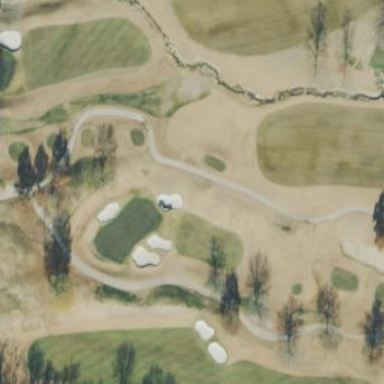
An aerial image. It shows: Rough area in golf course.